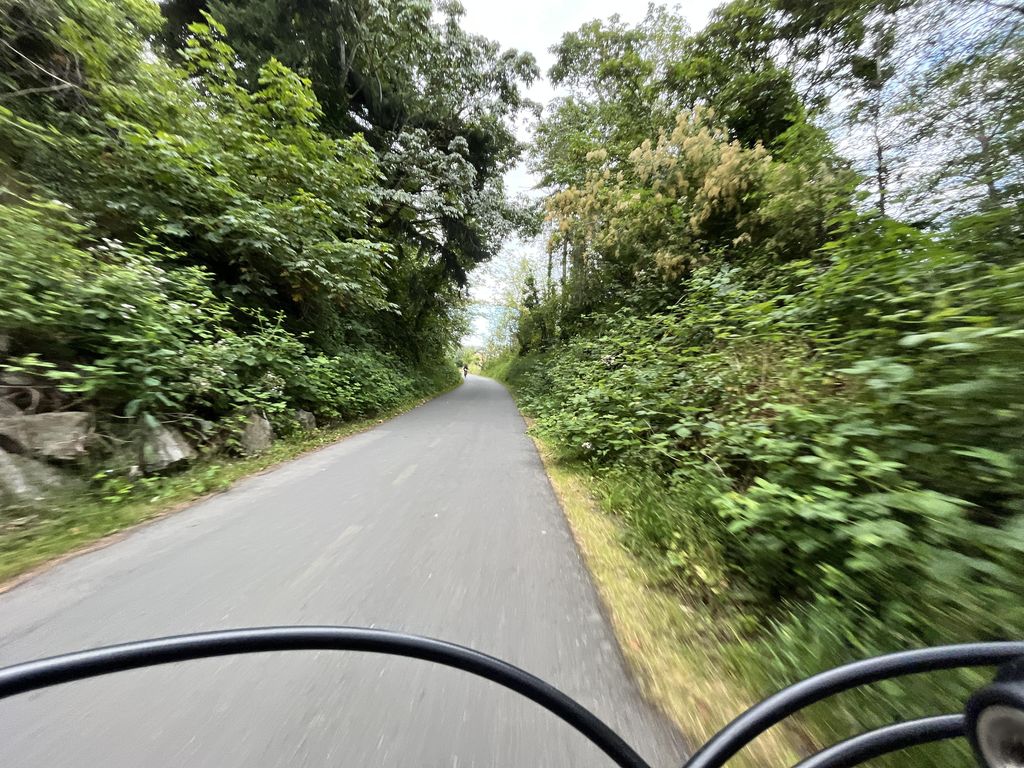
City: victoria